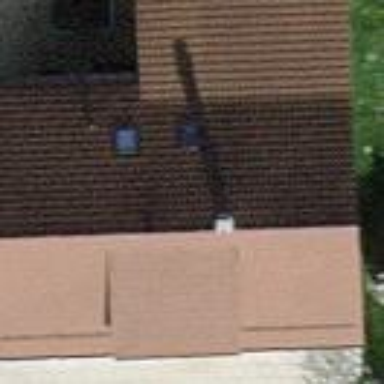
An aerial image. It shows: Detached building with gabled roof.